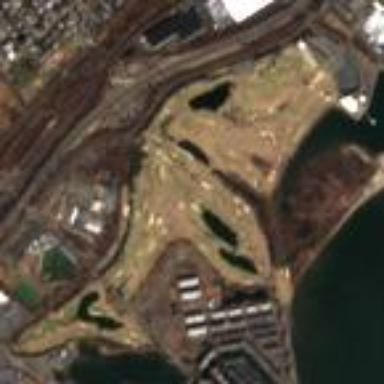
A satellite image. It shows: Golf course surrounded by greenery.